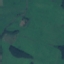
Land use / land cover class: Pasture